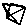
Label: triangle